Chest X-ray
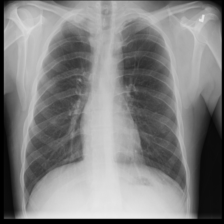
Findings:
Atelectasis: negative
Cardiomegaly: negative
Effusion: negative
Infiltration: negative
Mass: negative
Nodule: negative
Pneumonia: negative
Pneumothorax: negative
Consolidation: negative
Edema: negative
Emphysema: negative
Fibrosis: negative
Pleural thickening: negative
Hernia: negative